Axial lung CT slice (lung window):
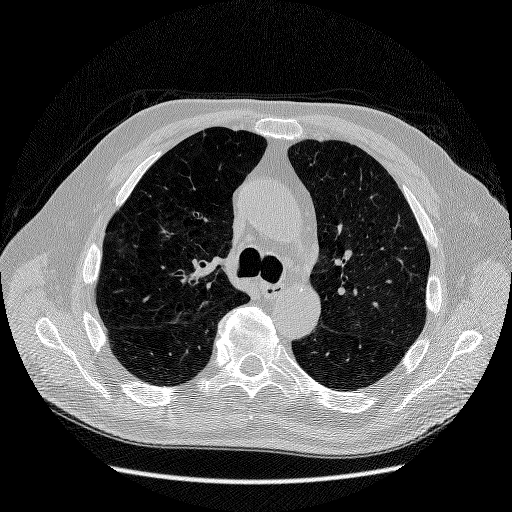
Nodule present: no